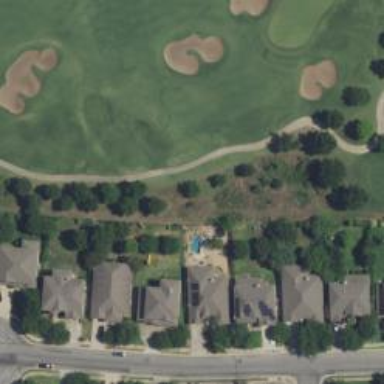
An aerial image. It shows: Service road designated as golf cart path.